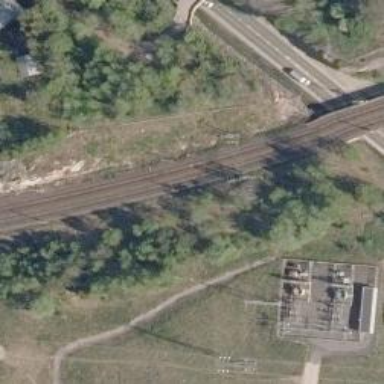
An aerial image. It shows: Neutral section for electricity along the railway.